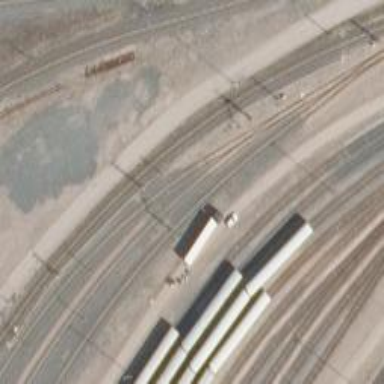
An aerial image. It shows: Rail yard with electrified contact lines for railway operations.